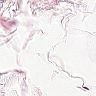
Metastatic tissue present: no